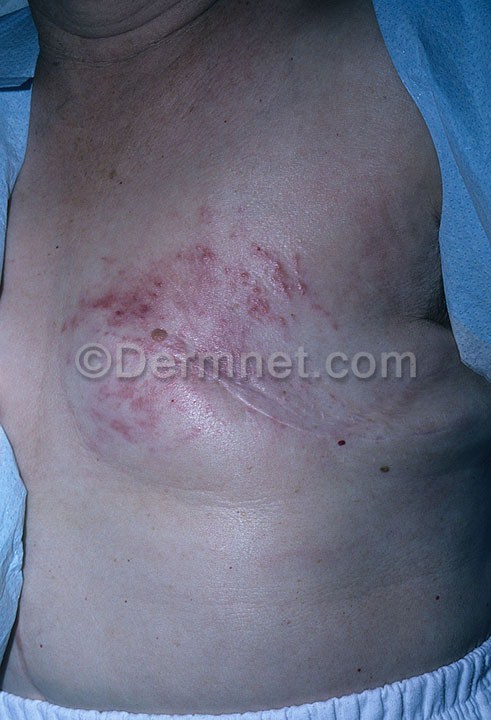
Disease: Actinic Keratosis Basal Cell Carcinoma and other Malignant Lesions